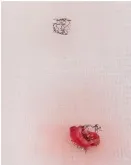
Intraoperative images. (C) Resection of coarctation with stent.
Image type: medical_photograph (skin_photograph)